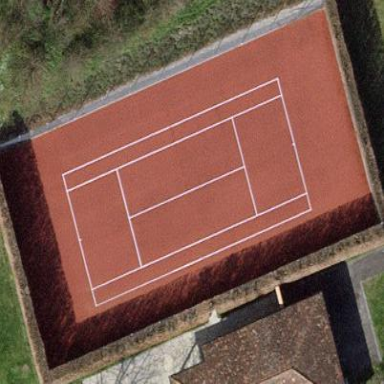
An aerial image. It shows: Tennis court on pitch designated for leisure land.